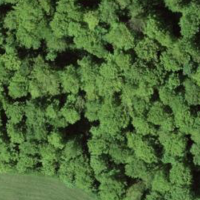
EUNIS habitat code: 41
Species observed at this site:
Clinopodium vulgare